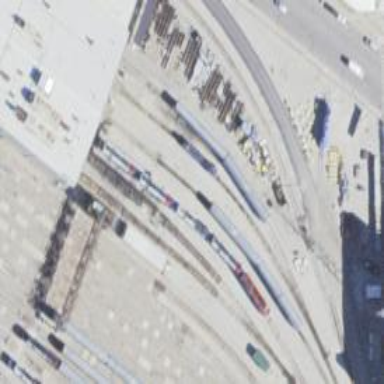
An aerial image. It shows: Railway yard used for servicing trains.